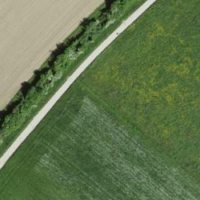
EUNIS habitat code: 25
Species observed at this site:
Dipsacus fullonum
Urtica dioica